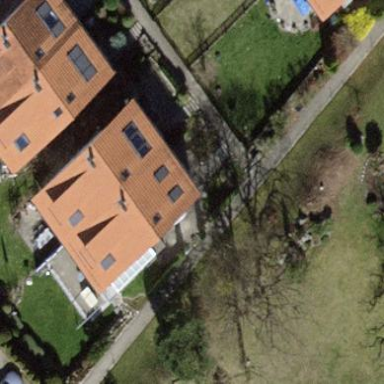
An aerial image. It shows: Semidetached house with gabled roof. The pitched roof gives the house classic look.